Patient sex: M
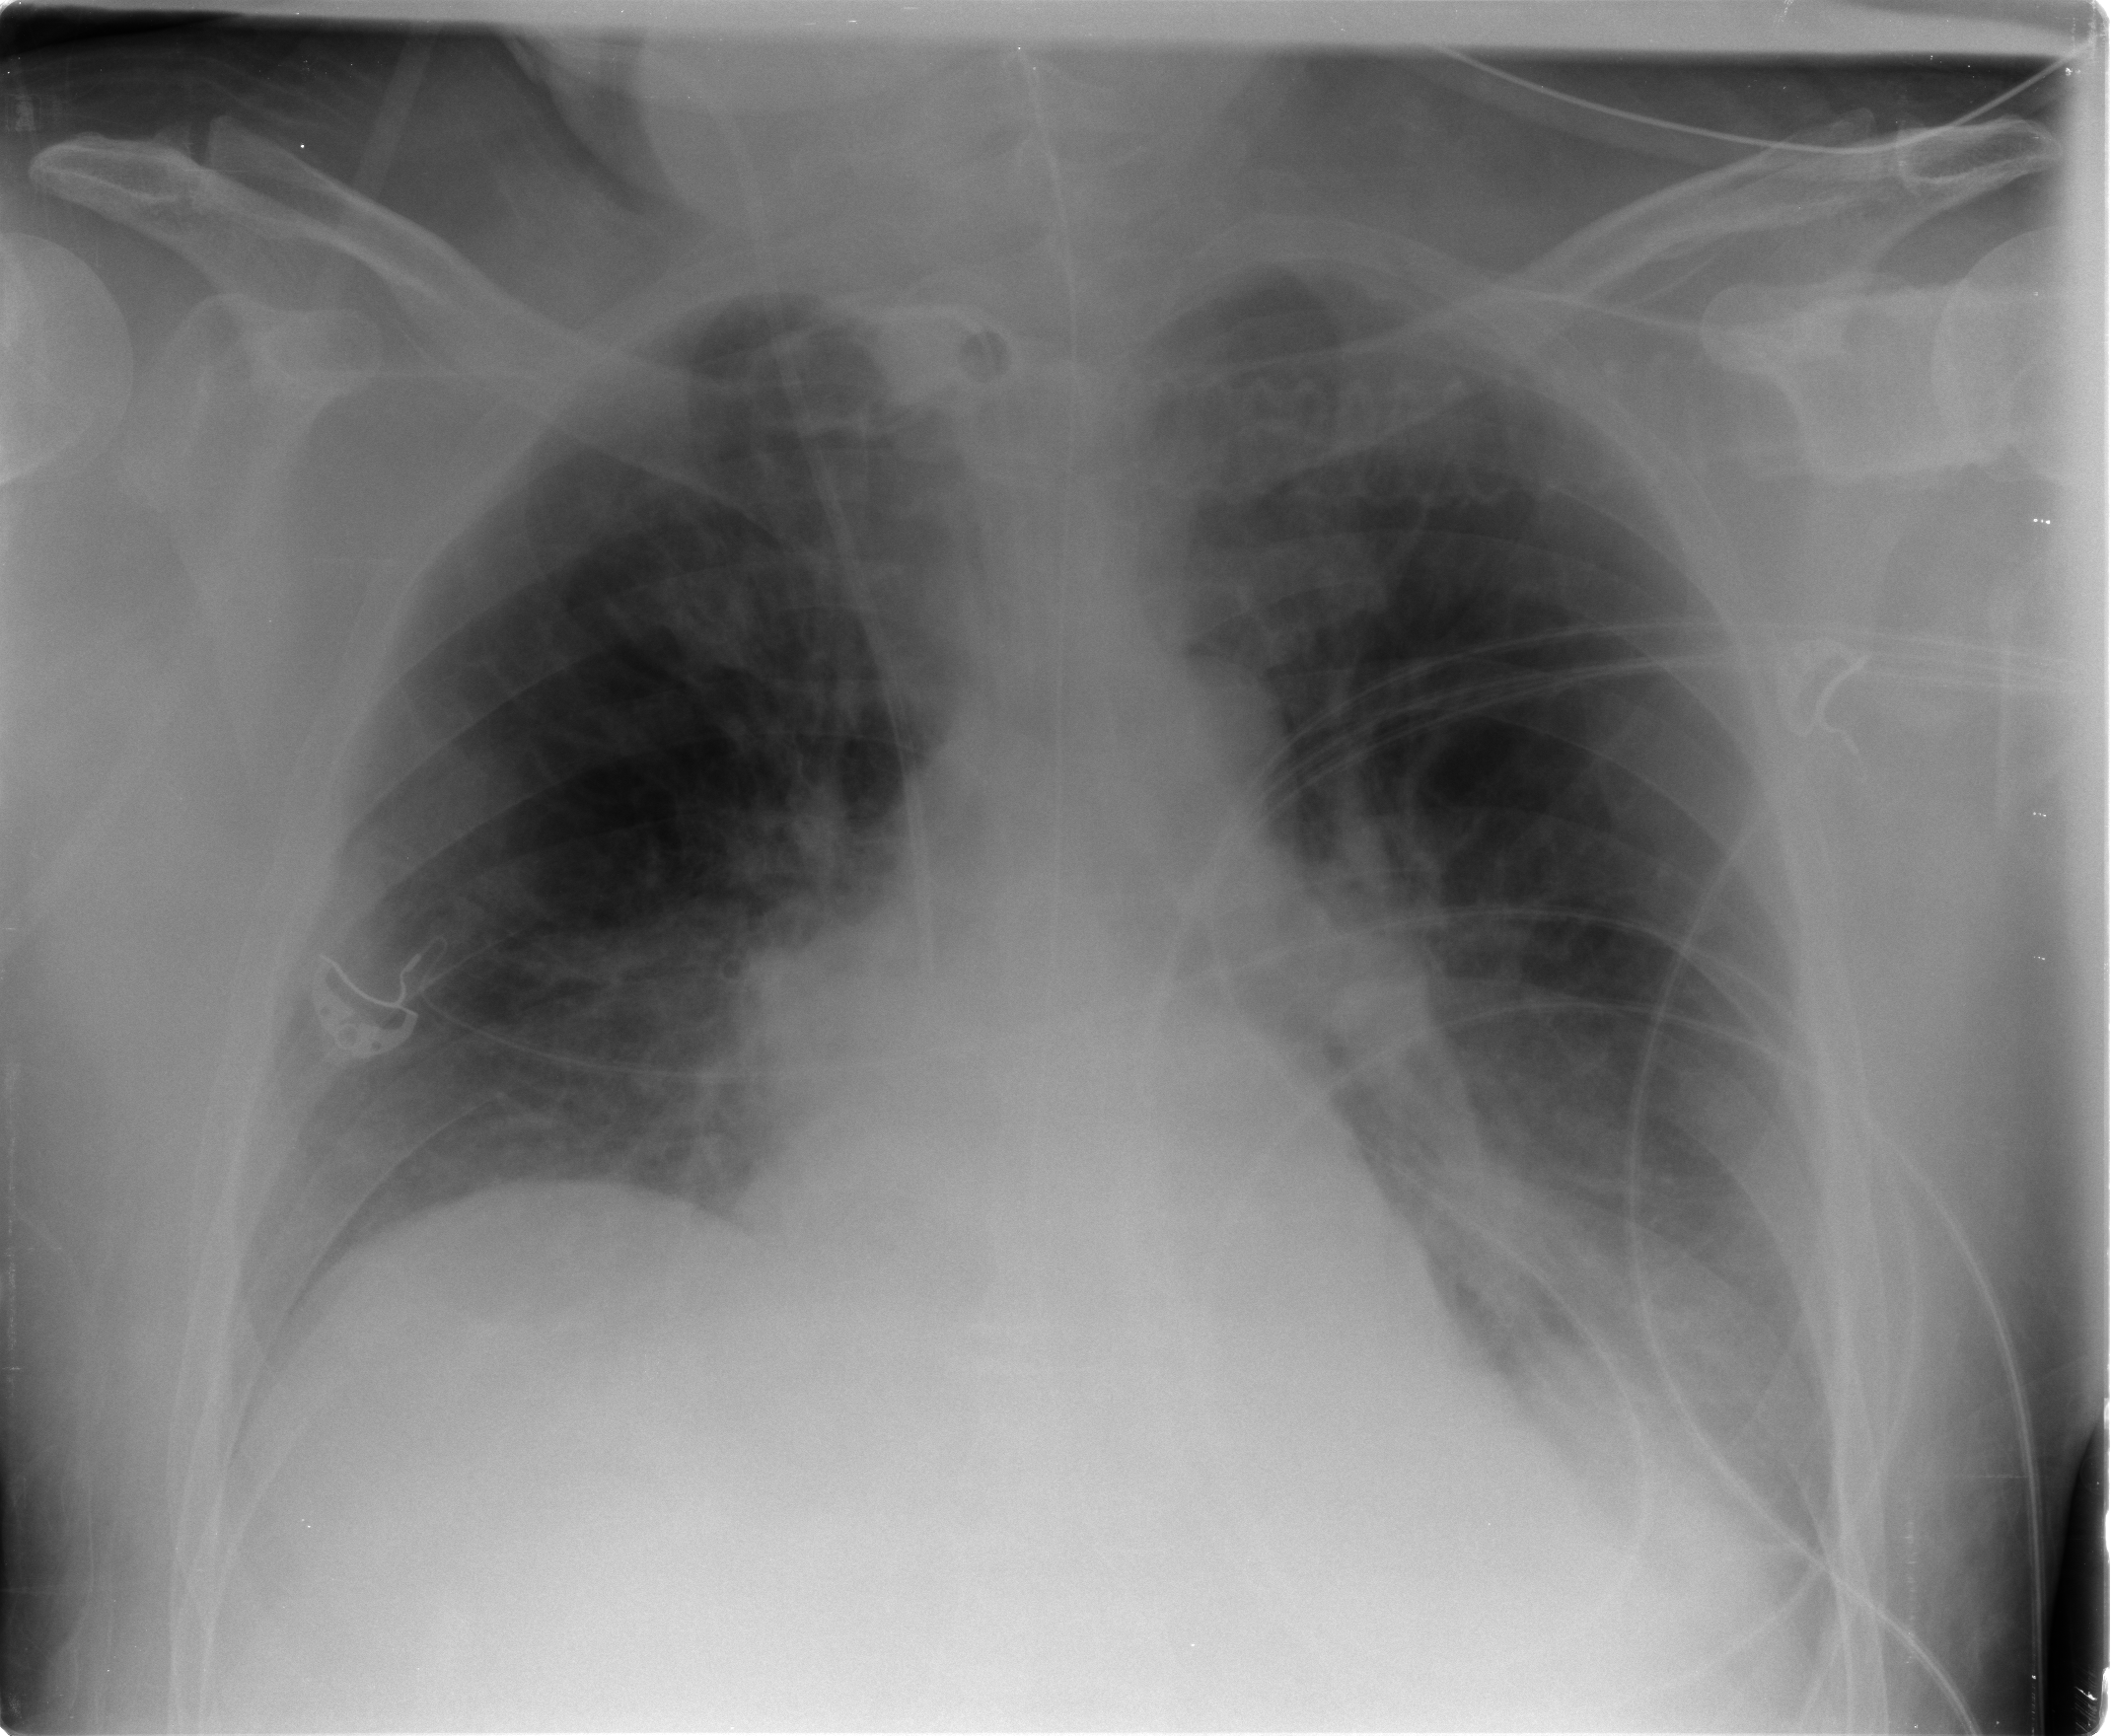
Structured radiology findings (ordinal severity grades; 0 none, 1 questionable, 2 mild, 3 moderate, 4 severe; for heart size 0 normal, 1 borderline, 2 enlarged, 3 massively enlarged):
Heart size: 0
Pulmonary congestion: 0
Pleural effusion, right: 0
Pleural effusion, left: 0
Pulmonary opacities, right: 2
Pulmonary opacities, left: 2
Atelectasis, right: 0
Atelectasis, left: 2